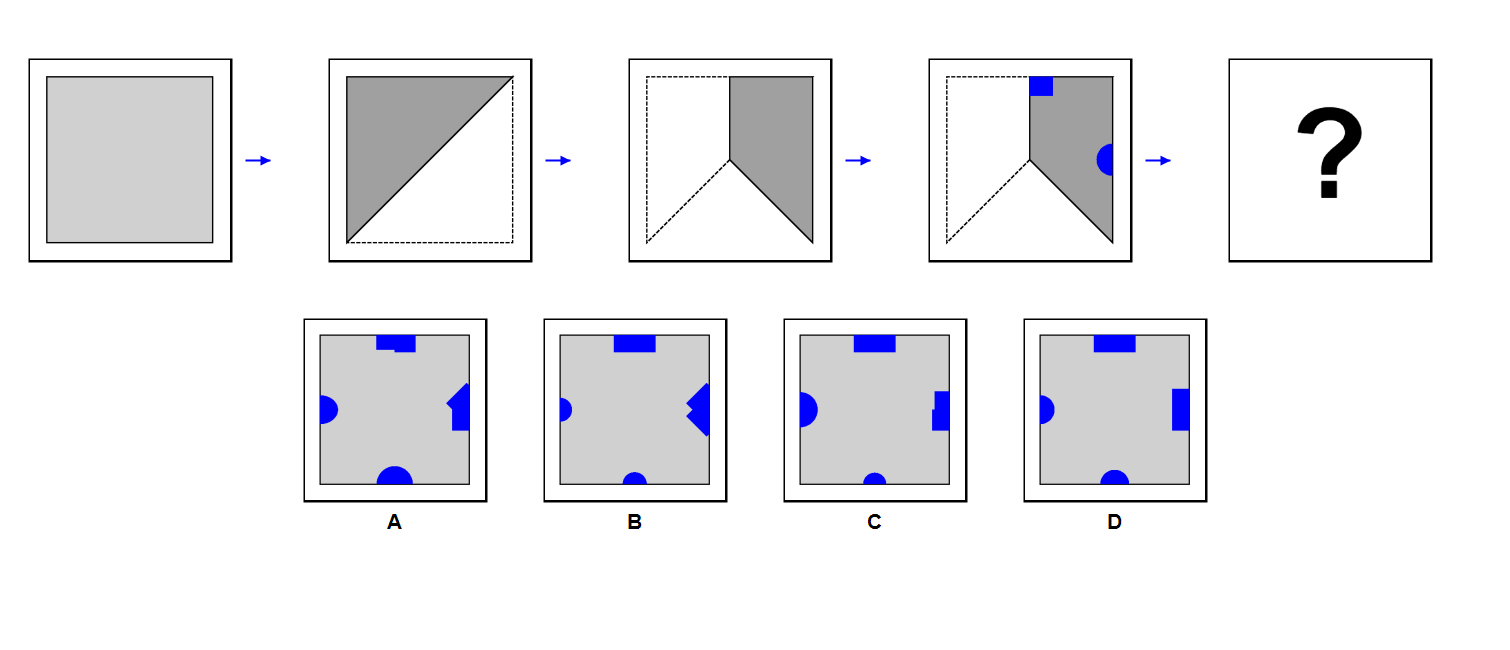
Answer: D